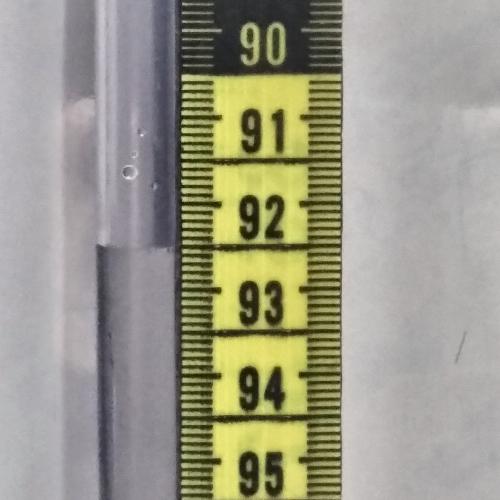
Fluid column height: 92.5 cm